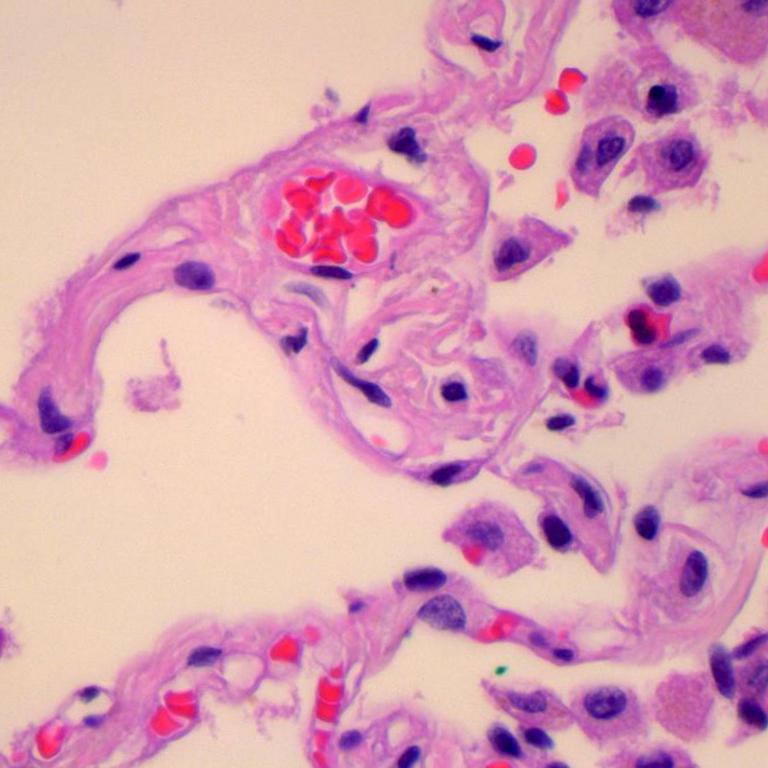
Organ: lung
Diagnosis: benign